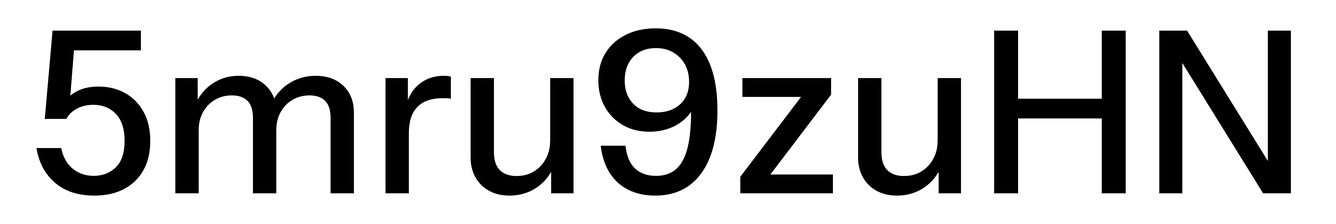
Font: InstrumentSans_Medium